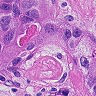
Metastatic tissue present: yes